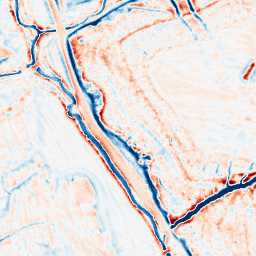
Category: edge_preserving
Decomposition family: bilateral
Decomposition parameters: d: 15
sigma_color: 75
sigma_space: 75
Upsampling method: quartic
Upsampling parameters: scale: 8
Upsampling scale: 8